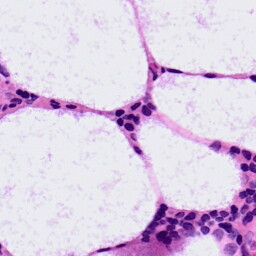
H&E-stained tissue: LymphNode